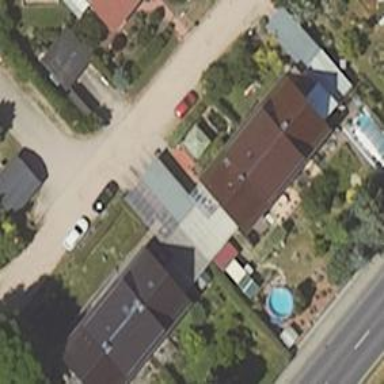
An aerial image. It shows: Living street.